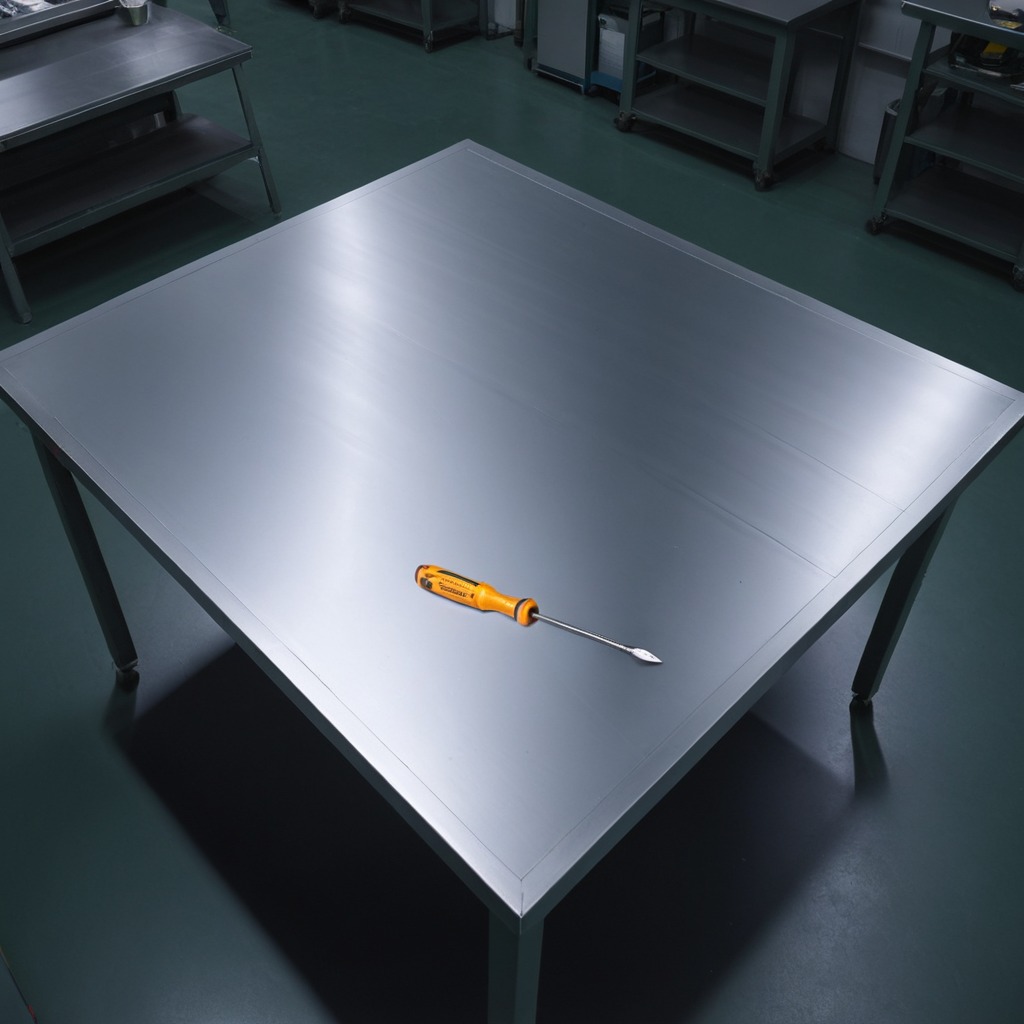
A screwdriver is lying on the tabletop.